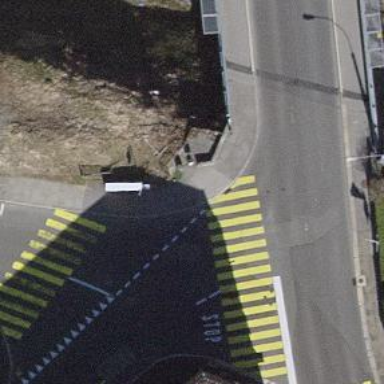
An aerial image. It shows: Sidewalk on bridge.